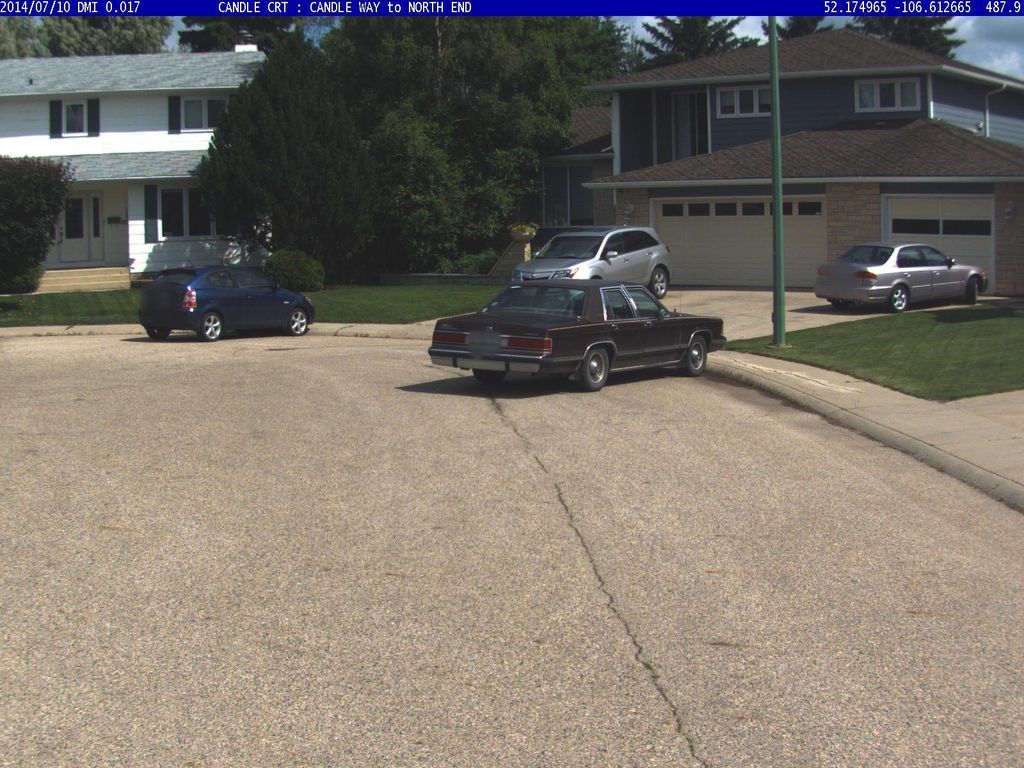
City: saskatoon